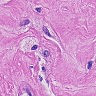
Metastatic tissue present: yes